Current action and preconditions to check: trajectory_clear

Your task: For each precondition in the list above, predict whether it will hold at this action.

Consider the current scene as observed from the mobile robot's camera, and analyze the predicted future states of all dynamic agents (e.g., people, animals, vehicles, or any moving entities) within the NEXT SECOND.

IMPORTANT: Only answer "very likely" if you are absolutely certain—based on strong, clear evidence—that a dynamic agent will violate the precondition in the predicted future state. Do NOT answer "very likely" for unlikely, ambiguous, or low-probability risks.

Ask yourself for each precondition: Is there a high probability, with clear and convincing evidence, that the predicted future states of any dynamic agent will interfere with the predicted future state of the currently executing action within the NEXT SECOND, causing that precondition to fail?

Assess the risk level based on these predictions. Use "likely" or "very likely" if motions create a clear risk of interference.

Use "neutral" or "improbable" if agents are nearby but their predicted paths are clearly diverging or non-conflicting.

Failure Risk Categories: "very improbable", "improbable", "neutral", "likely", "very likely"

Answer Format: Output ONLY the probability_of_failure value from these categories: "very improbable", "improbable", "neutral", "likely", "very likely"

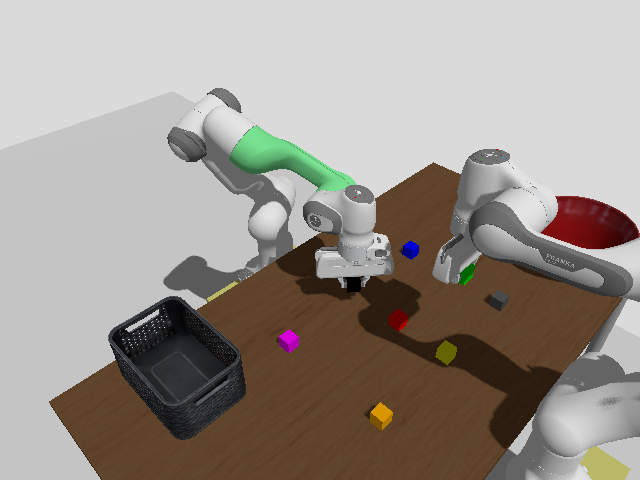

Answer: very improbable